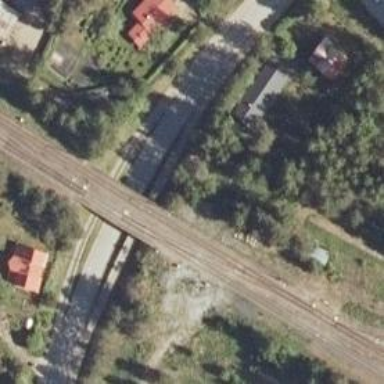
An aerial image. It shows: Continuous rail bridge over railway.